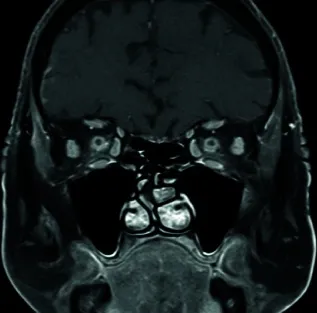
Coronal view , demonstrates enhancement of the bilateral optic nerve sheaths.
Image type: radiology (mri)